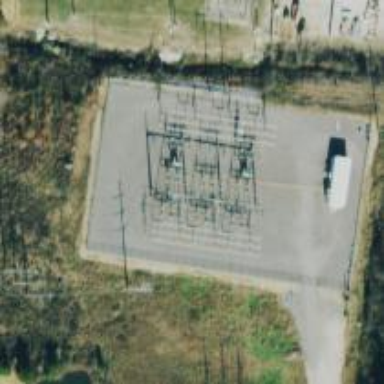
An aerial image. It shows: Switch for power supply.